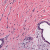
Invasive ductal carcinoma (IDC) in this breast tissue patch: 0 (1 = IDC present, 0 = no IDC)